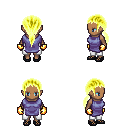
a pixel art fantasy rpg character, female body template, human, dark skin, chain tabard jacket, white pants, gold ponytail hairstyle, gold gloves, ghillies, four views (front, back, left, right), 2x2 character sprite sheet, small pixel art, hard edges, no anti-aliasing